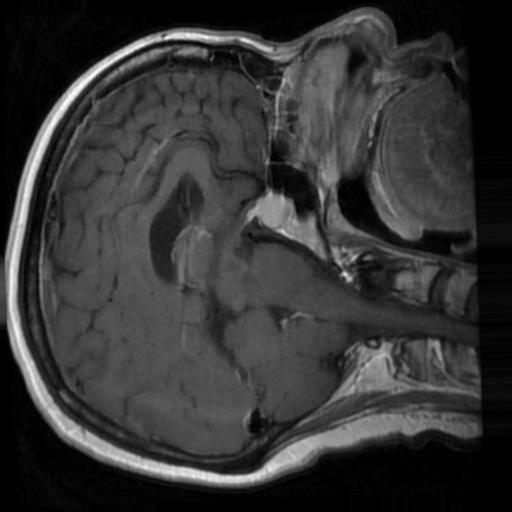
Label: brain_tumor